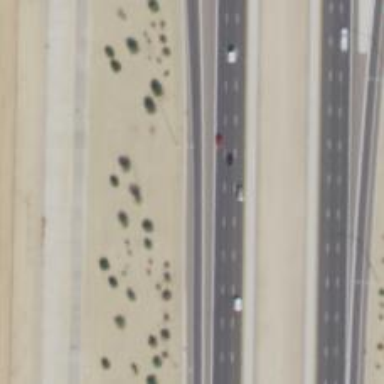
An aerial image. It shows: Asphalt motorway link.